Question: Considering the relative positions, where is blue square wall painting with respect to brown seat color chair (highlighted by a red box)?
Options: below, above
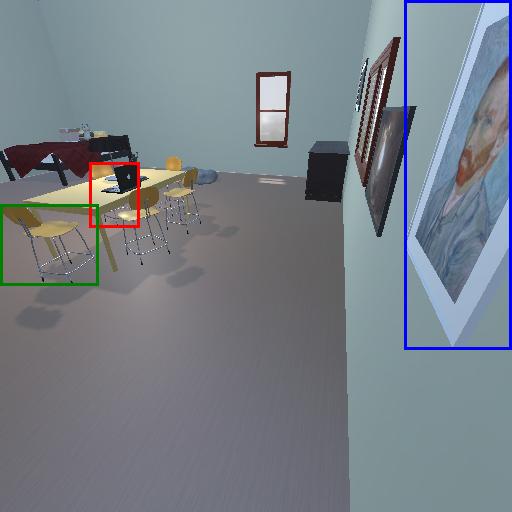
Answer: below